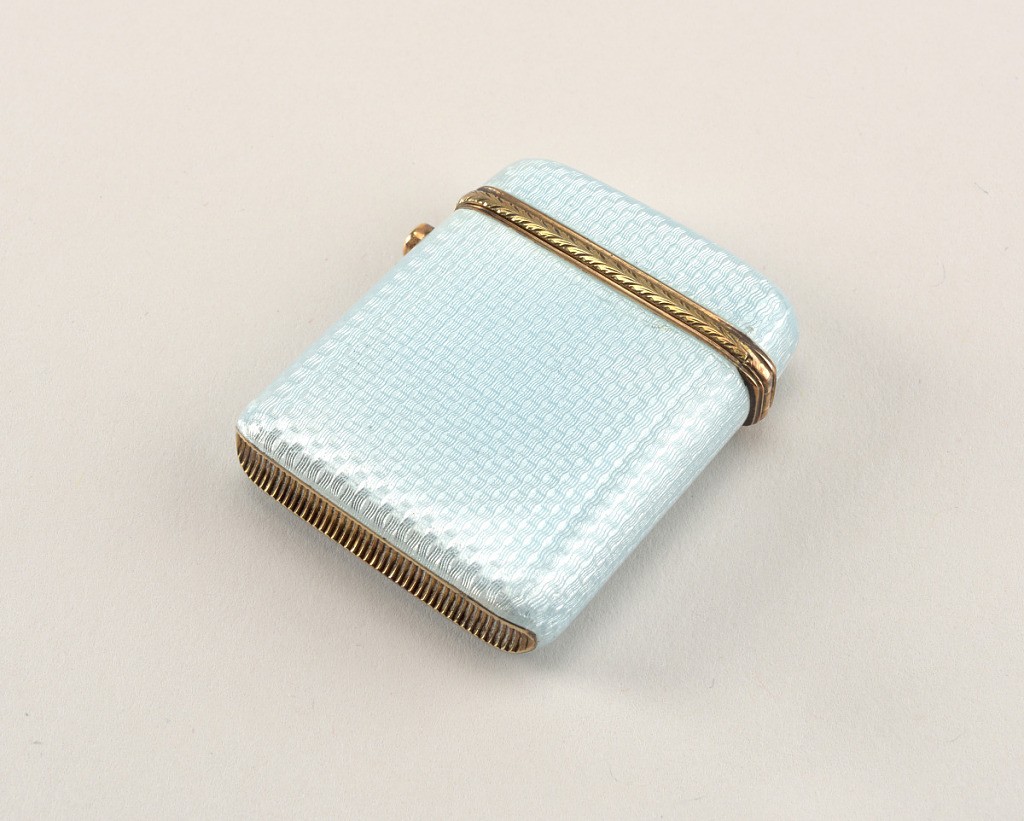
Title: Guilloche Enamel Match Safe
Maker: House of Fabergé, 1842 - 1918
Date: late 19th century
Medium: metal, enamel, topaz
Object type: match safe
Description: Rectangular, with rounded corners, featuring transluscent pale blue enamel over an engine turned ground, revealing repeating, vertical, wavy lines. The lid's lower edge is banded with pink and yellow gold acanthus leaf border. Lid released by pushing cabochon pink sapphire button at side. Lid hinged on opposite side of sapphire. Striker in recessed gold groove on bottom.